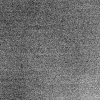
Atmospheric dust classification: dusty